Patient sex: M
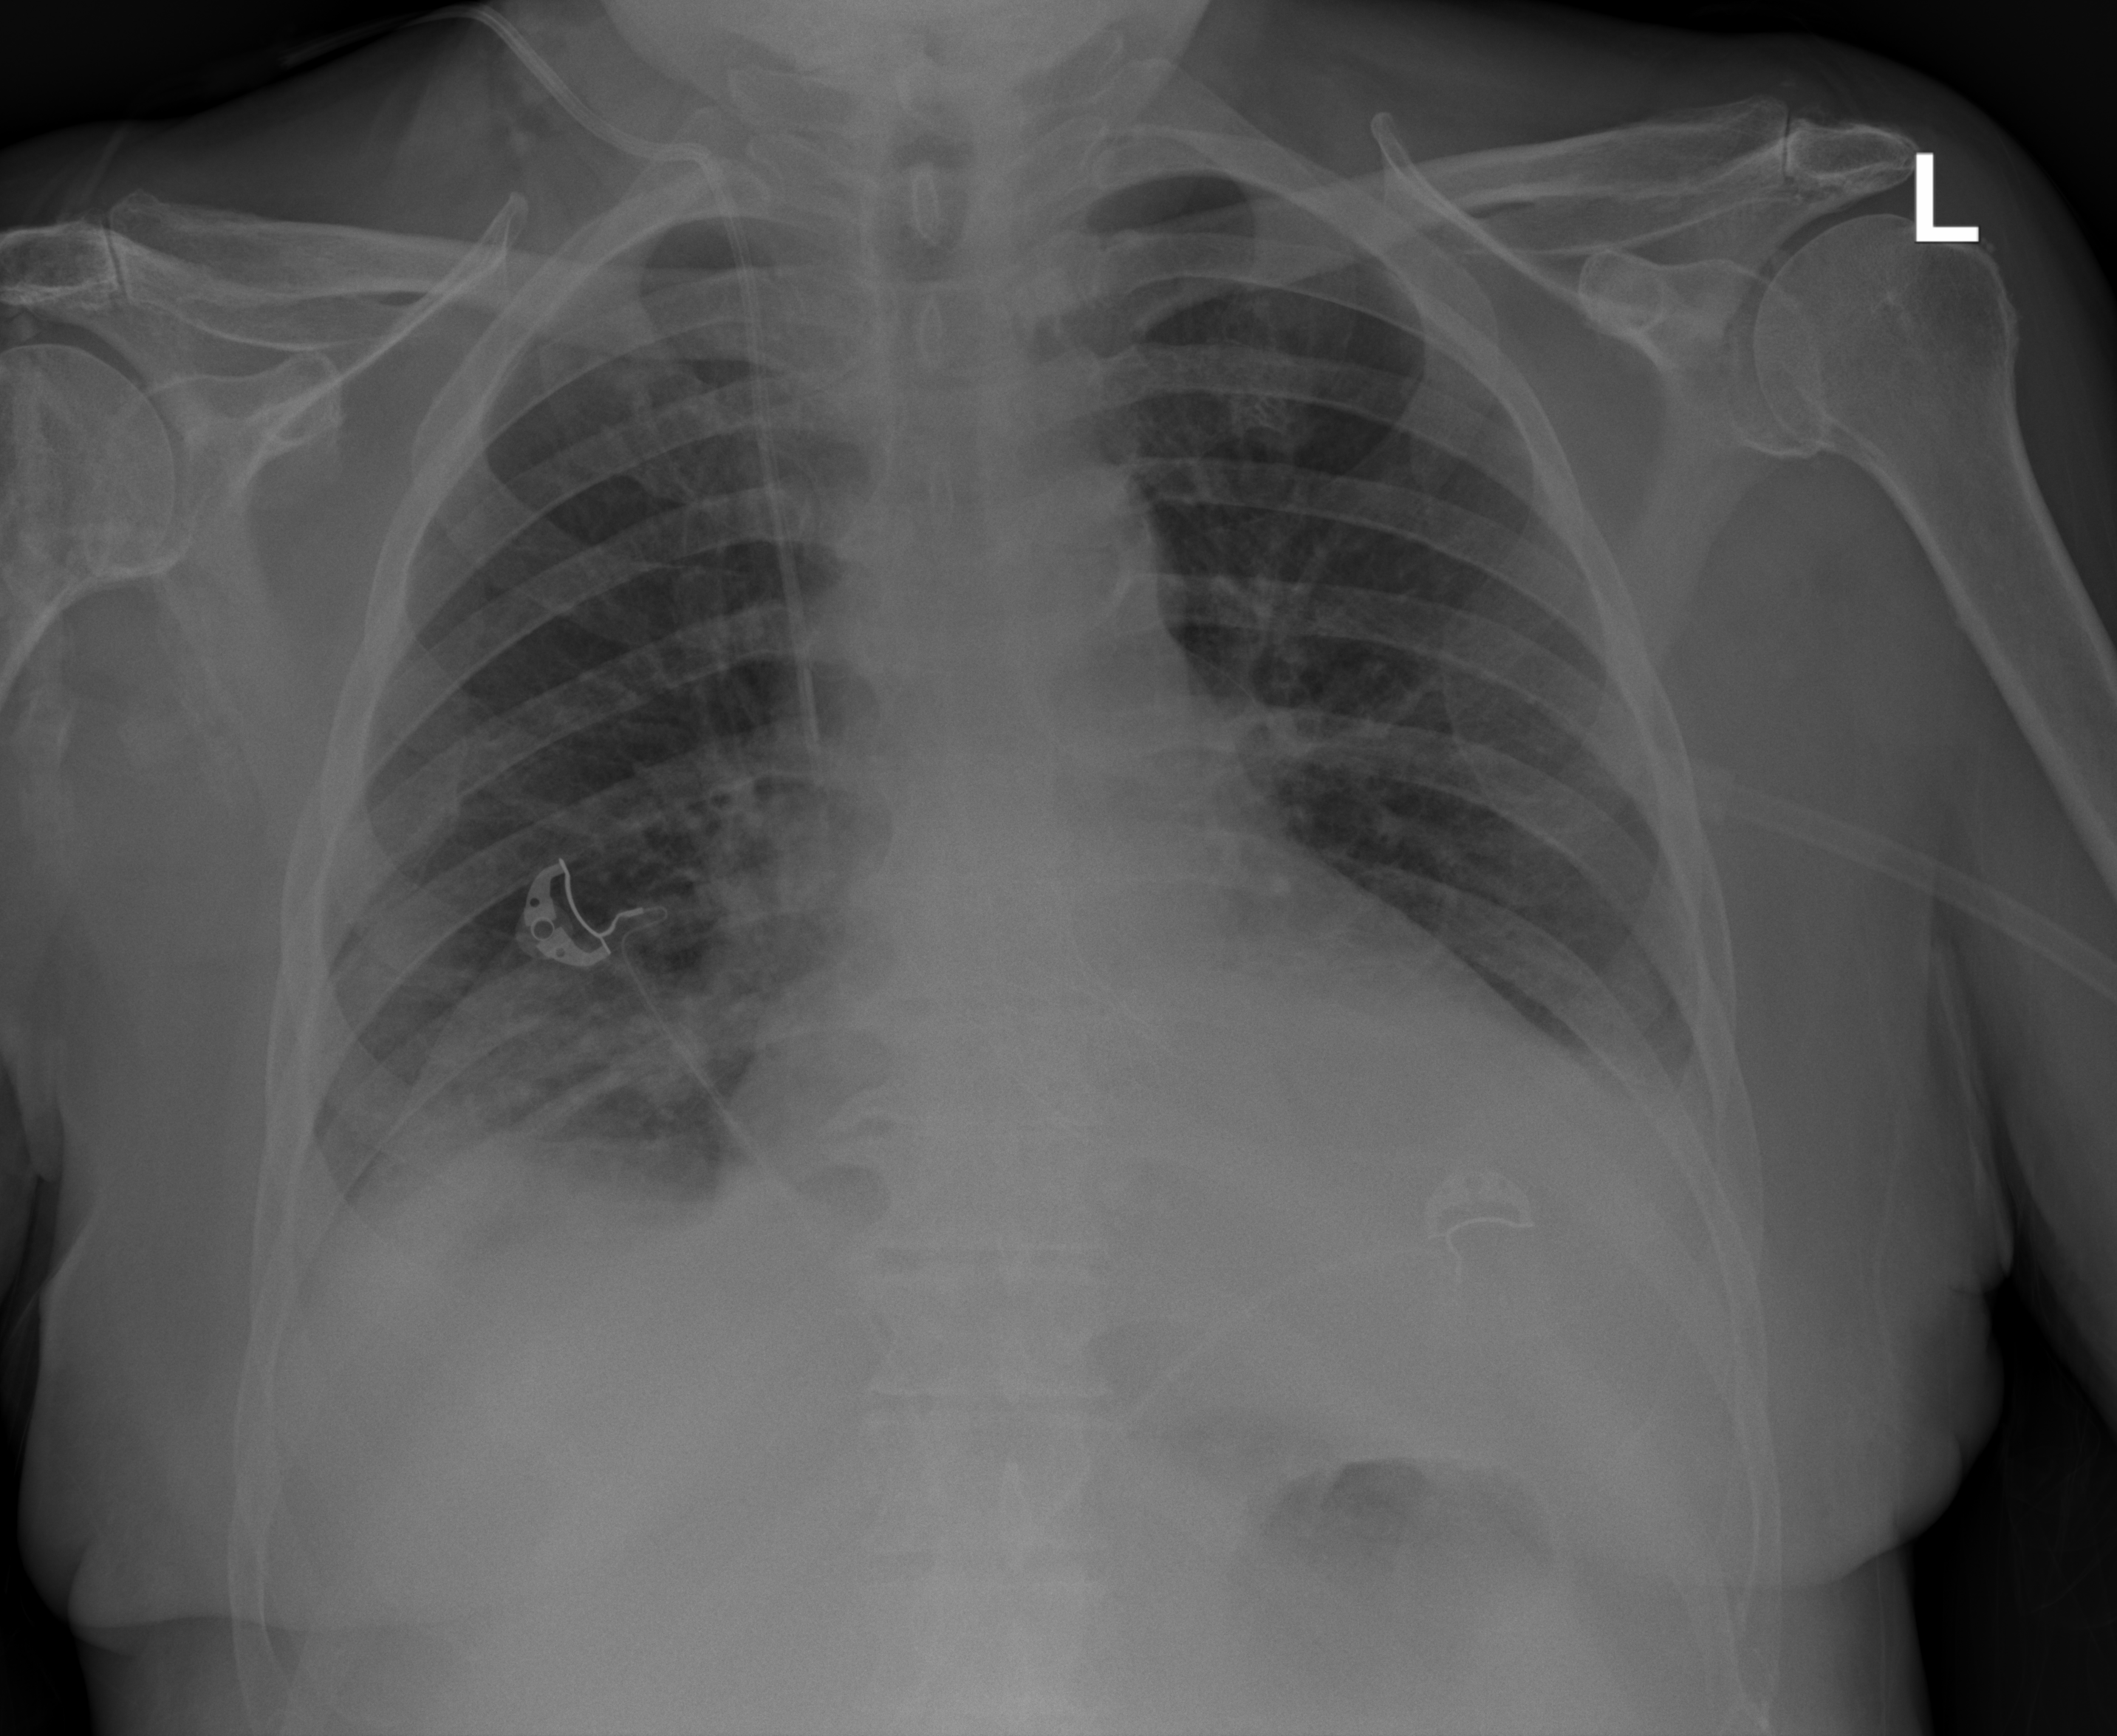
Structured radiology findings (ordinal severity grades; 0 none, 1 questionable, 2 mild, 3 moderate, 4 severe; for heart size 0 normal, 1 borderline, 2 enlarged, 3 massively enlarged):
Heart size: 2
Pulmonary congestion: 0
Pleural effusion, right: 2
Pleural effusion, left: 2
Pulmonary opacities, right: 2
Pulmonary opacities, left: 0
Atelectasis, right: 2
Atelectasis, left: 2